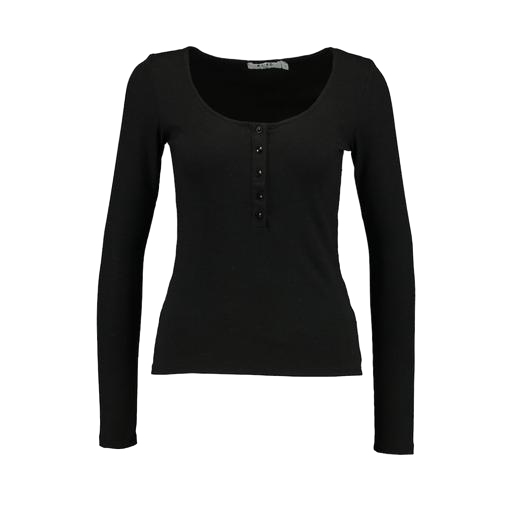
black henley long-sleeved ribbed-jersey top, black nly half button shirt, black buttoned long sleeved shirt, white background